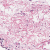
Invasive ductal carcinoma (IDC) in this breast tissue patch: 0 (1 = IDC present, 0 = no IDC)